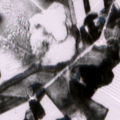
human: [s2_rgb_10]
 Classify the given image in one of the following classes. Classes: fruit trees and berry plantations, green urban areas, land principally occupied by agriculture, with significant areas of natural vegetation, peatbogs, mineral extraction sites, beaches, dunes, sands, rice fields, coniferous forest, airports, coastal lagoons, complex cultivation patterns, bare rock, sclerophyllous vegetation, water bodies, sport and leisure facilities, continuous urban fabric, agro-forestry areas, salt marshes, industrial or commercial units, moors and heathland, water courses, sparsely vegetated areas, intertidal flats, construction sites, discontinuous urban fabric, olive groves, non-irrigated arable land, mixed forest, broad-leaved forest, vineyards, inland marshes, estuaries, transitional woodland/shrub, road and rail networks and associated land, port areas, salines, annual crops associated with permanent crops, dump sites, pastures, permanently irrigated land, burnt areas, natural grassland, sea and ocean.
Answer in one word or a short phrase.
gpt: non-irrigated arable land, coniferous forest, mixed forest, peatbogs